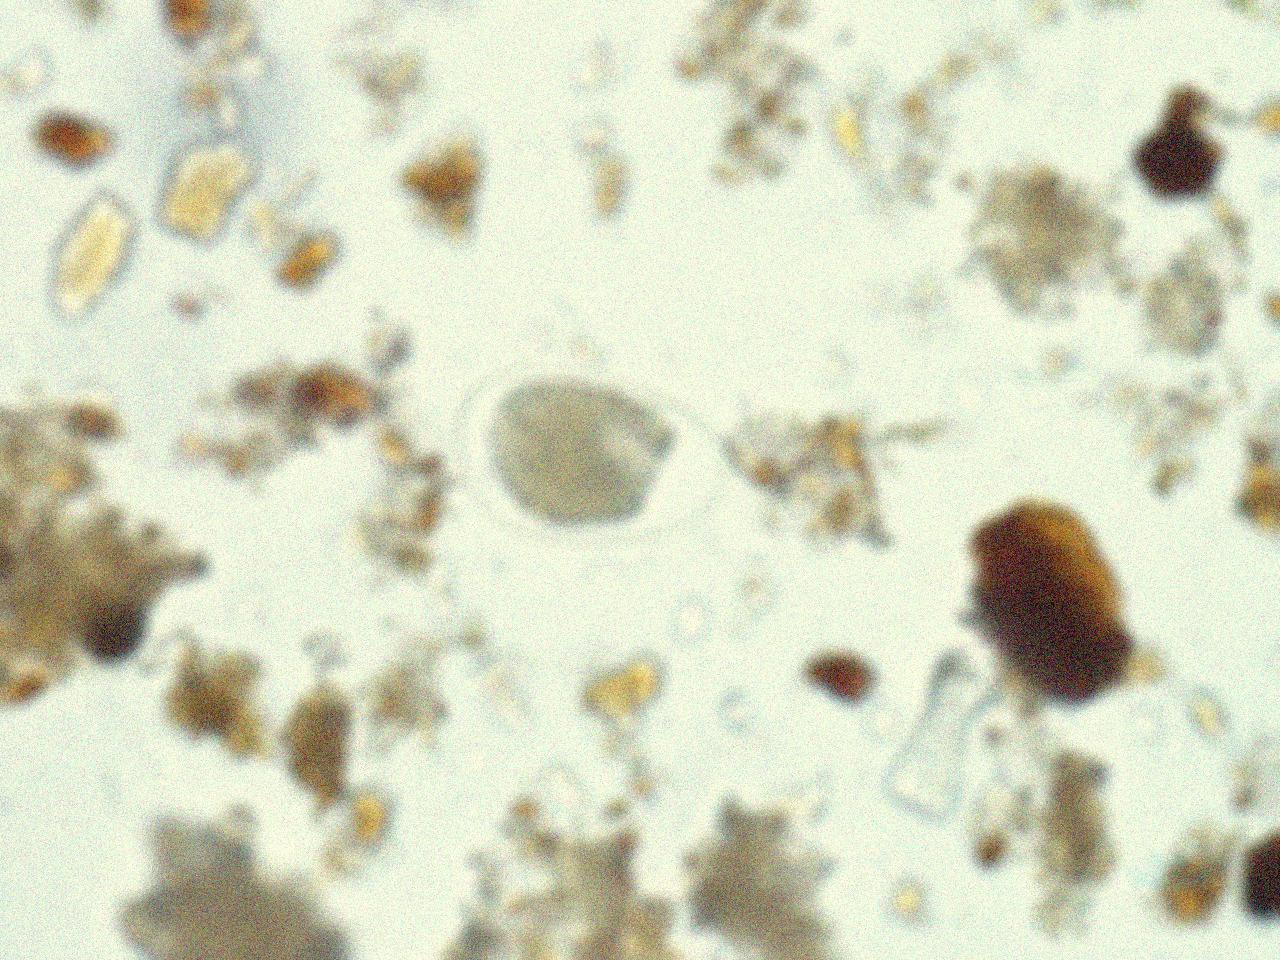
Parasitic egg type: Hookworm egg